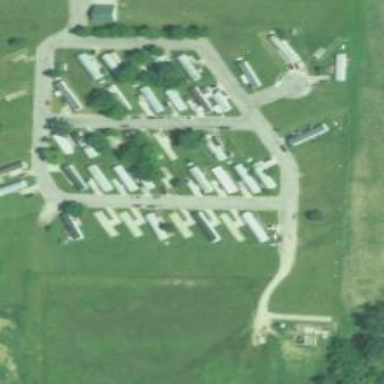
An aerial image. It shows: Trailer park in residential area.